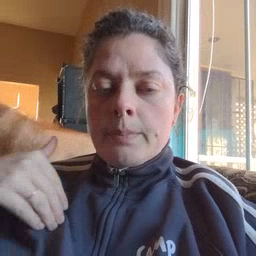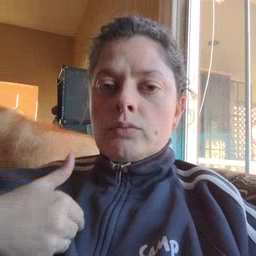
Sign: animal